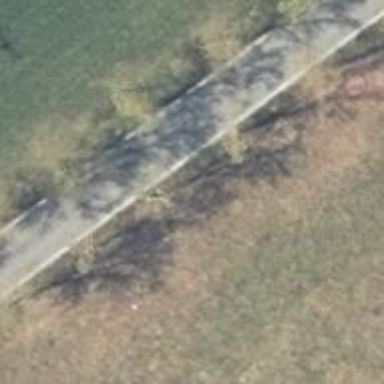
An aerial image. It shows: Row of deciduous broadleaved trees.